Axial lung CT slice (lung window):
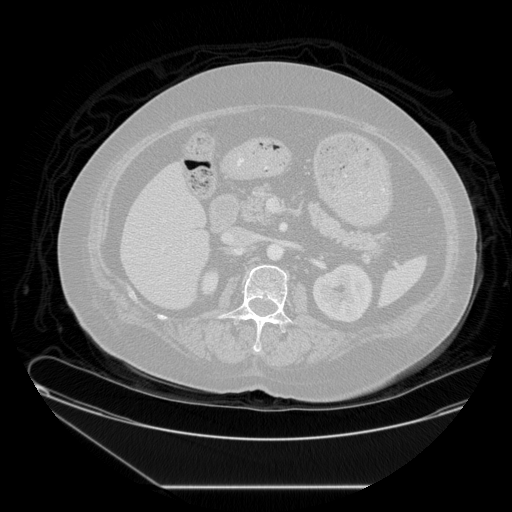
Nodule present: no